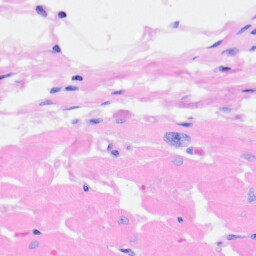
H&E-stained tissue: Heart